Question: I want to add buttons beneath a '<h1>' tag, but don't know what CSS to use to make it so. The image below shows a likely scenario, with the "Main_Page" title and the buttons forming each part of a separate div. I tried using the 'margin-top' property, but wish to know which other techniques can I use.

I used the following CSS for the buttons div, while nothing for the name div.
'''
#wiki-page-head .buttons
{
float: right;
margin-top: -30px;
text-align: right;
max-width: 500px;
}
'''
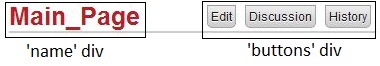
Answer: '''
<div style="display:inline;">
<h1 style="display:inline;vertical-align:-3px;" >Ton titre</h1>
</div>
<div style="display:inline;">
<input type="button" value="Edit"></input>
<input type="button" value="Discussion"></input>
<input type="button" value="History"></input>
</div>
'''
With this code, you should get a result like that the image below, is that what you want ?